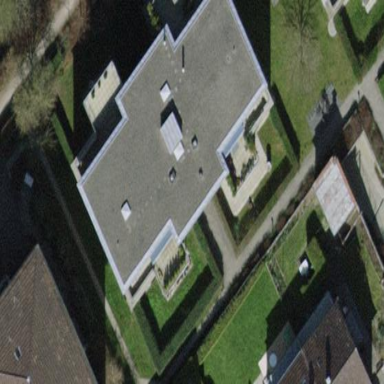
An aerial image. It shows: Flat-roofed apartment building.